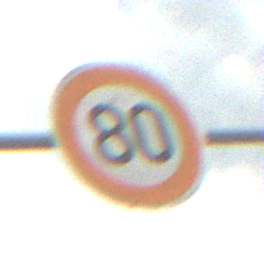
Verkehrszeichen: Geschwindigkeit80
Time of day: MorningAfternoon
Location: Outdoor (Suburban)
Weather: PartlyCloudy
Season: NotSpecified
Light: Natural